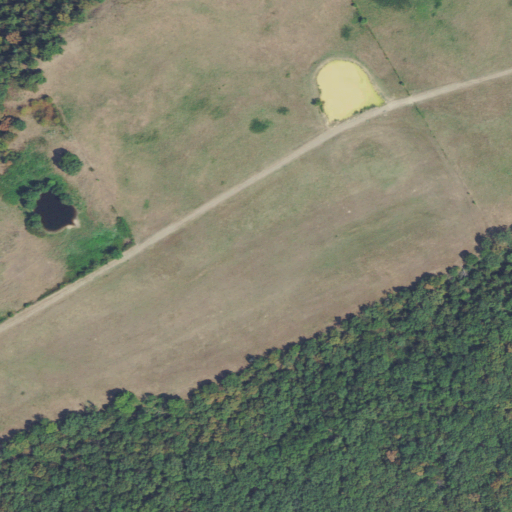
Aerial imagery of mountain in Oklahoma named Cameron Mountain containing pasture, deciduous forest, grassland, and shrub